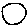
Label: circle